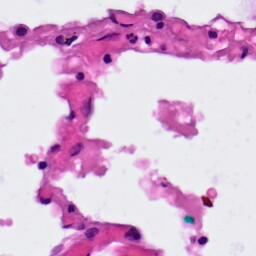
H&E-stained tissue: Lung